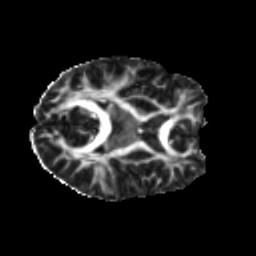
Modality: FA
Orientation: axial
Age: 21
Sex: female
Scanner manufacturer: ge
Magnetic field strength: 3 T
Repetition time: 7.8 s
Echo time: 0.0606 s